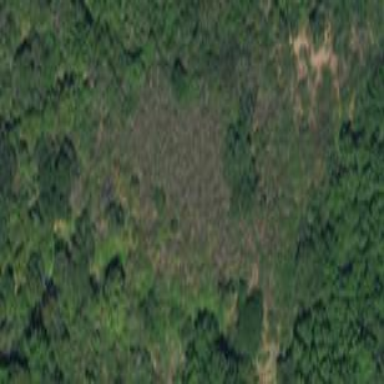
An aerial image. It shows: Area covered in scrub vegetation.